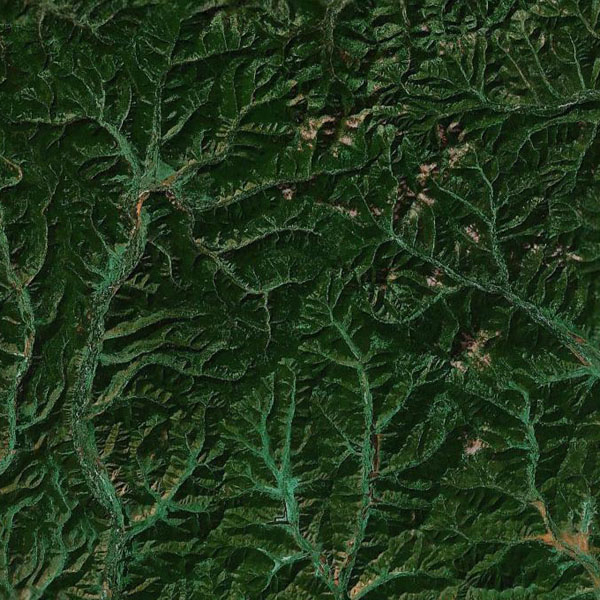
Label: Mountain